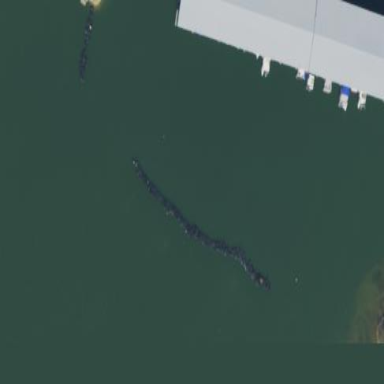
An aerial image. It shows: Breakwater structure.